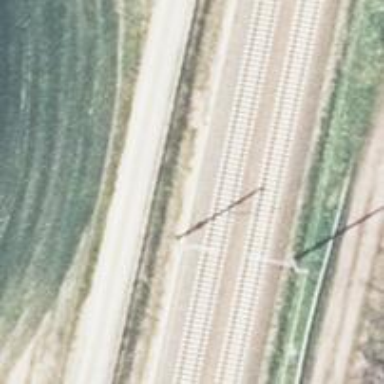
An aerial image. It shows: Milestone along the railway with catenary mast.